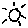
Label: sun